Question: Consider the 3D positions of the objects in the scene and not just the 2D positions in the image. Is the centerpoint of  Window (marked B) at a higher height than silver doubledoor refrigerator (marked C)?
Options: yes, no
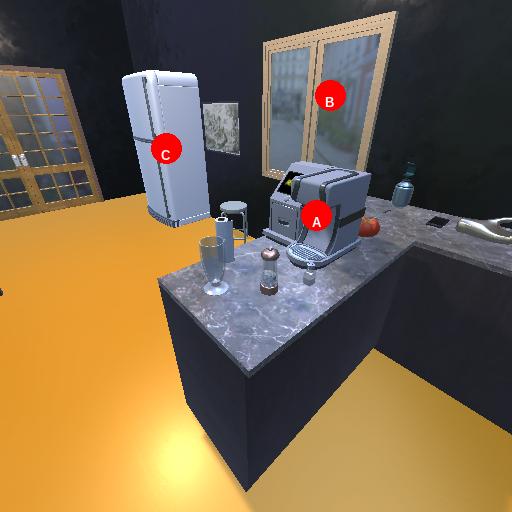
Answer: yes